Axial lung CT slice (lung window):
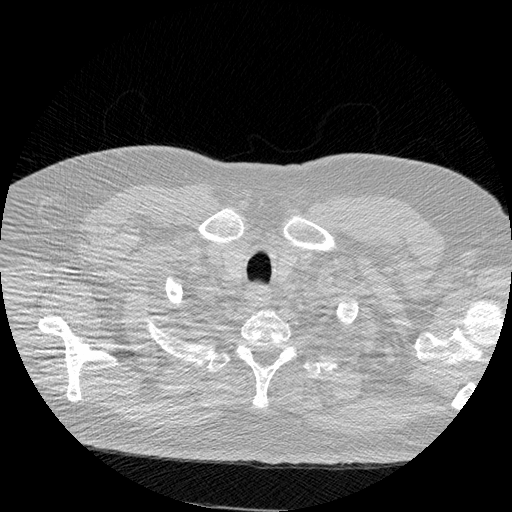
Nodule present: no